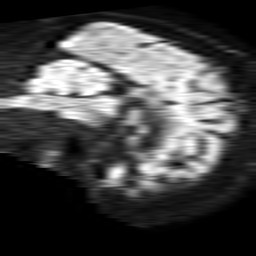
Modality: TRACE
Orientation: sagittal
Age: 54
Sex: male
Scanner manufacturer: philips
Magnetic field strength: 1.5 T
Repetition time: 4.6 s
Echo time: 0.08631 s